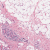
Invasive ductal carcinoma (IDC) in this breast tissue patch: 1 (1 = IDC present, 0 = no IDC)